Question: How can we add <URL> for 'ComboBox'?
For example, in a 'CheckBox', in the caption we can say ''Check&BoxCaption'', notice the '&' before 'B'. In the form, this 'B' gets underlined and we can access it by pressing Alt+B (as a keyboard shortcut).
But how do we do this in case of 'ComboBox'?

Check mnemonic implemented on Visual Studio Options page in a label against a 'ComboBox'
I am guessing (checking the screenshot above), we create a mnemonic in the label against the 'ComboBox'.
How do we link it to the 'ComboBox', in that case?
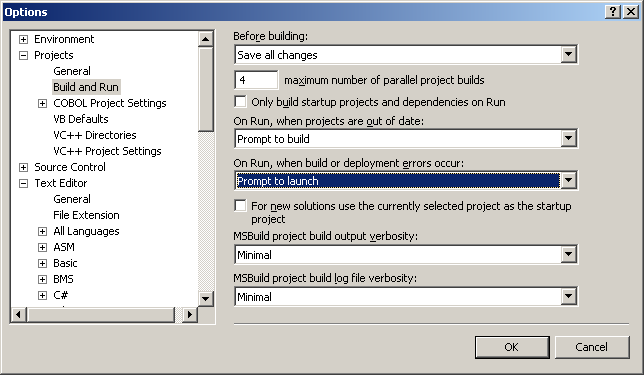
Answer: The control itself does not support a hotkey. This is handled through label controls. Since labels cannot have the focus, selecting a label will give the focus to the next control in the tab order.
So add a label control to your form and give it a hotkey by inserting the '&' character before the hotkey character. Make sure the label control has a tab index value that is one less than your combo box so that the combobox is the next control in the tab order after the label.
This is the same way it works for other controls as well, such as text boxes and other lists.